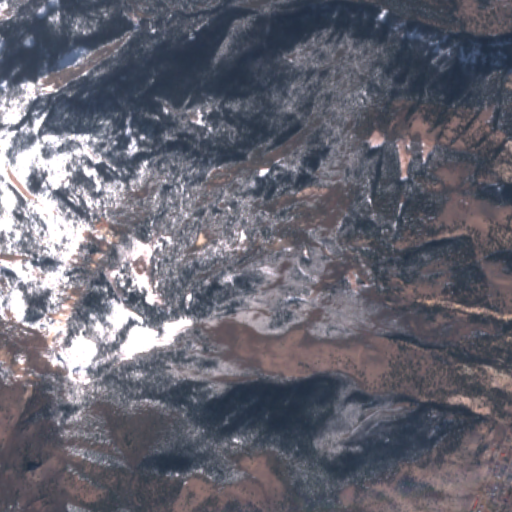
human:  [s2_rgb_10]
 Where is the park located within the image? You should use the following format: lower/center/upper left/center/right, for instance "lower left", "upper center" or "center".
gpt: The park is located in the lower right of the image.
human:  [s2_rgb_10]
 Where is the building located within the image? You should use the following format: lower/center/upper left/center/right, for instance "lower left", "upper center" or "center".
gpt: The building is located in the lower right of the image.
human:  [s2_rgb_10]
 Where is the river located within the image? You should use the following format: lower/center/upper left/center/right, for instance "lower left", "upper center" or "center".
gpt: The river is located in the lower right of the image.
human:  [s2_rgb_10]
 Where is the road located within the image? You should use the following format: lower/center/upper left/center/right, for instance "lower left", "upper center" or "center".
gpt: The road is located in the lower right of the image.
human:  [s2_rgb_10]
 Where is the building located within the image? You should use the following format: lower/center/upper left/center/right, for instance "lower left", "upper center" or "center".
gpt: The building is located in the lower right of the image.
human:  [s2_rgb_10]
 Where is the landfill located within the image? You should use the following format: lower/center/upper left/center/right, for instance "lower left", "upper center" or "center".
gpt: There is no landfill in the image.